Question: I have a form which users could add input to it. so they could add as many inputs they want.
Each time they click on "Add New" button, this happens:
'''
$('#add_specification').on('click', function(){
var new_item = '<input type="text" class="specification_title" title="TITLE" /> : <input type="text" class="specification_desc" title="DESCRIPTION" /> ';
$('#specifications_inputs_holder').append(new_item);
});
'''
As you see in the code above, on each click 2 new input will add to the form, the first one is for the title and the second one is for the description, now imagine the user has clicked on the "Add New" button 3 times, so we have 6 input boxes:

Now I want to submit the form, I want that the whole value could be sent like:
'''
var specifications = ('Title 1=>Description 1','Title 2=>Description 2','Title 3=>Description 3');
'''
So in the serve side I could still see the related data to each other, how I could achieve this?
What I think I should do is using jQuery each() and an array:
'''
$('#specifications_inputs_holder input').each(function(count){
specifications[count] = $(this).val();
});
'''
But this doesn't sound a good solution, anybody could help me with this?
Thanks
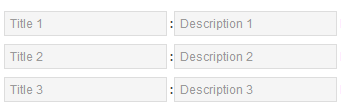
Answer: You can use a simple for loop to get all the key/value pairs via XML and push them to an array:
'''
var $title = $('.specification_title'),
$desc =- $('.specification_desc'),
arr = [];
for(var i=0;i<$title.length;i++){
var key = $title.eq(i).val(),
val = $desc.eq(i).val(),
pair = {key:val};
arr.push(pair);
}
'''
Now you have an array looking like:
'''
[{title1:desc1},{title2:desc2},...,{titleX:descX}]
'''
That way on the PHP side you can just use the keys as inputted.